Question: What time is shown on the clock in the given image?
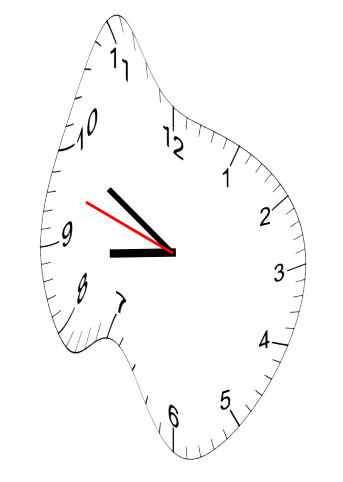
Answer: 08:49:48